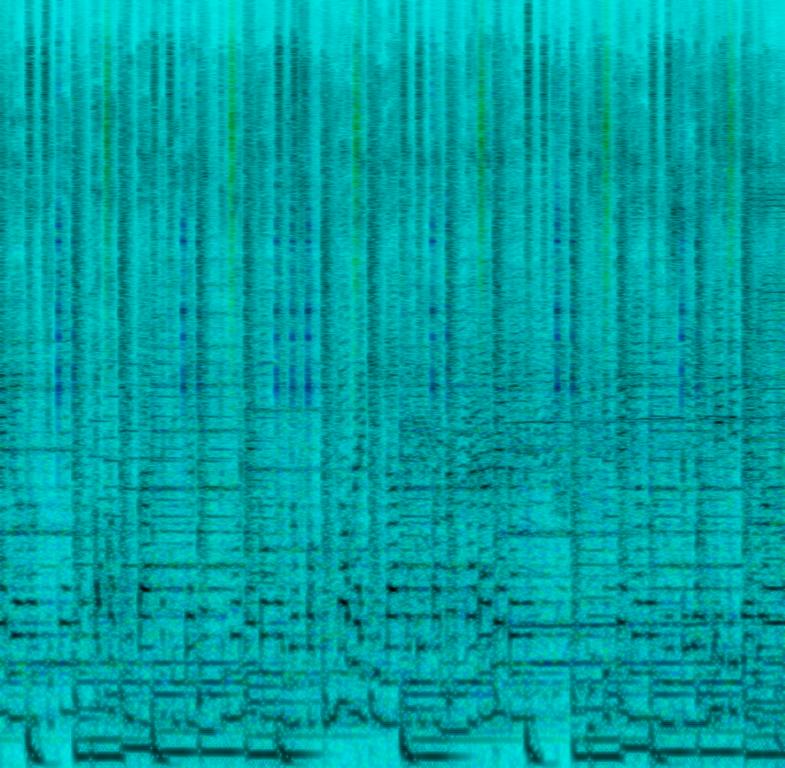
A tropical feeling electronic pop track with heavily processed autotuned vocals hard panned left right and center. The cumbia beat, lots of percussion, synthesizer melody and a syncopated bass give the music a light, friendly, and youthful vibe;